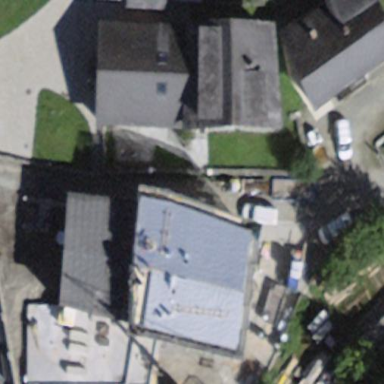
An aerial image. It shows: Building with gabled roof oriented along its length.